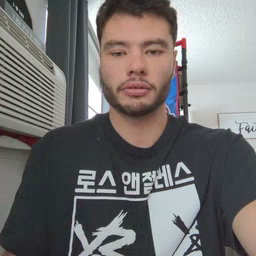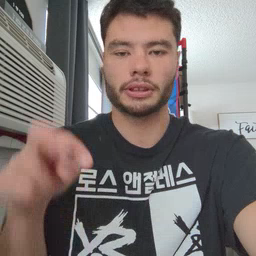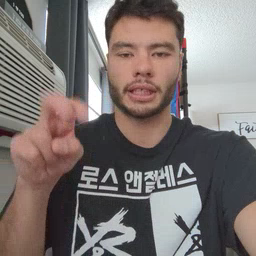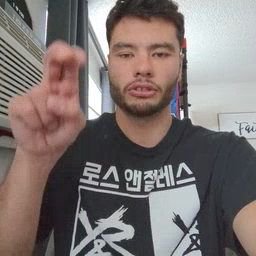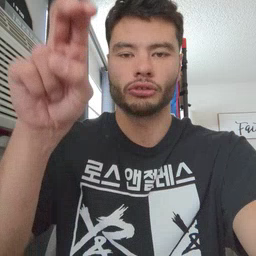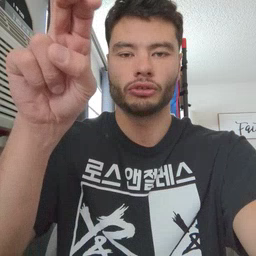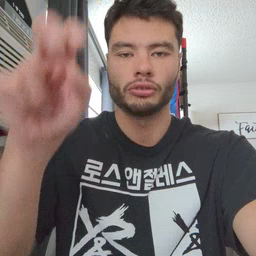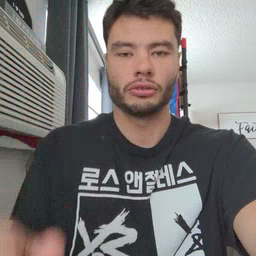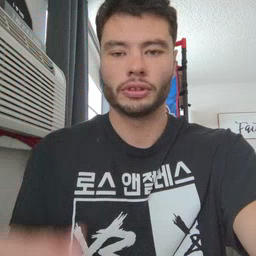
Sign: stairs